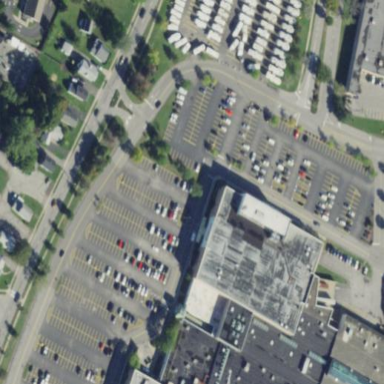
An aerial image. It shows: Department store building.